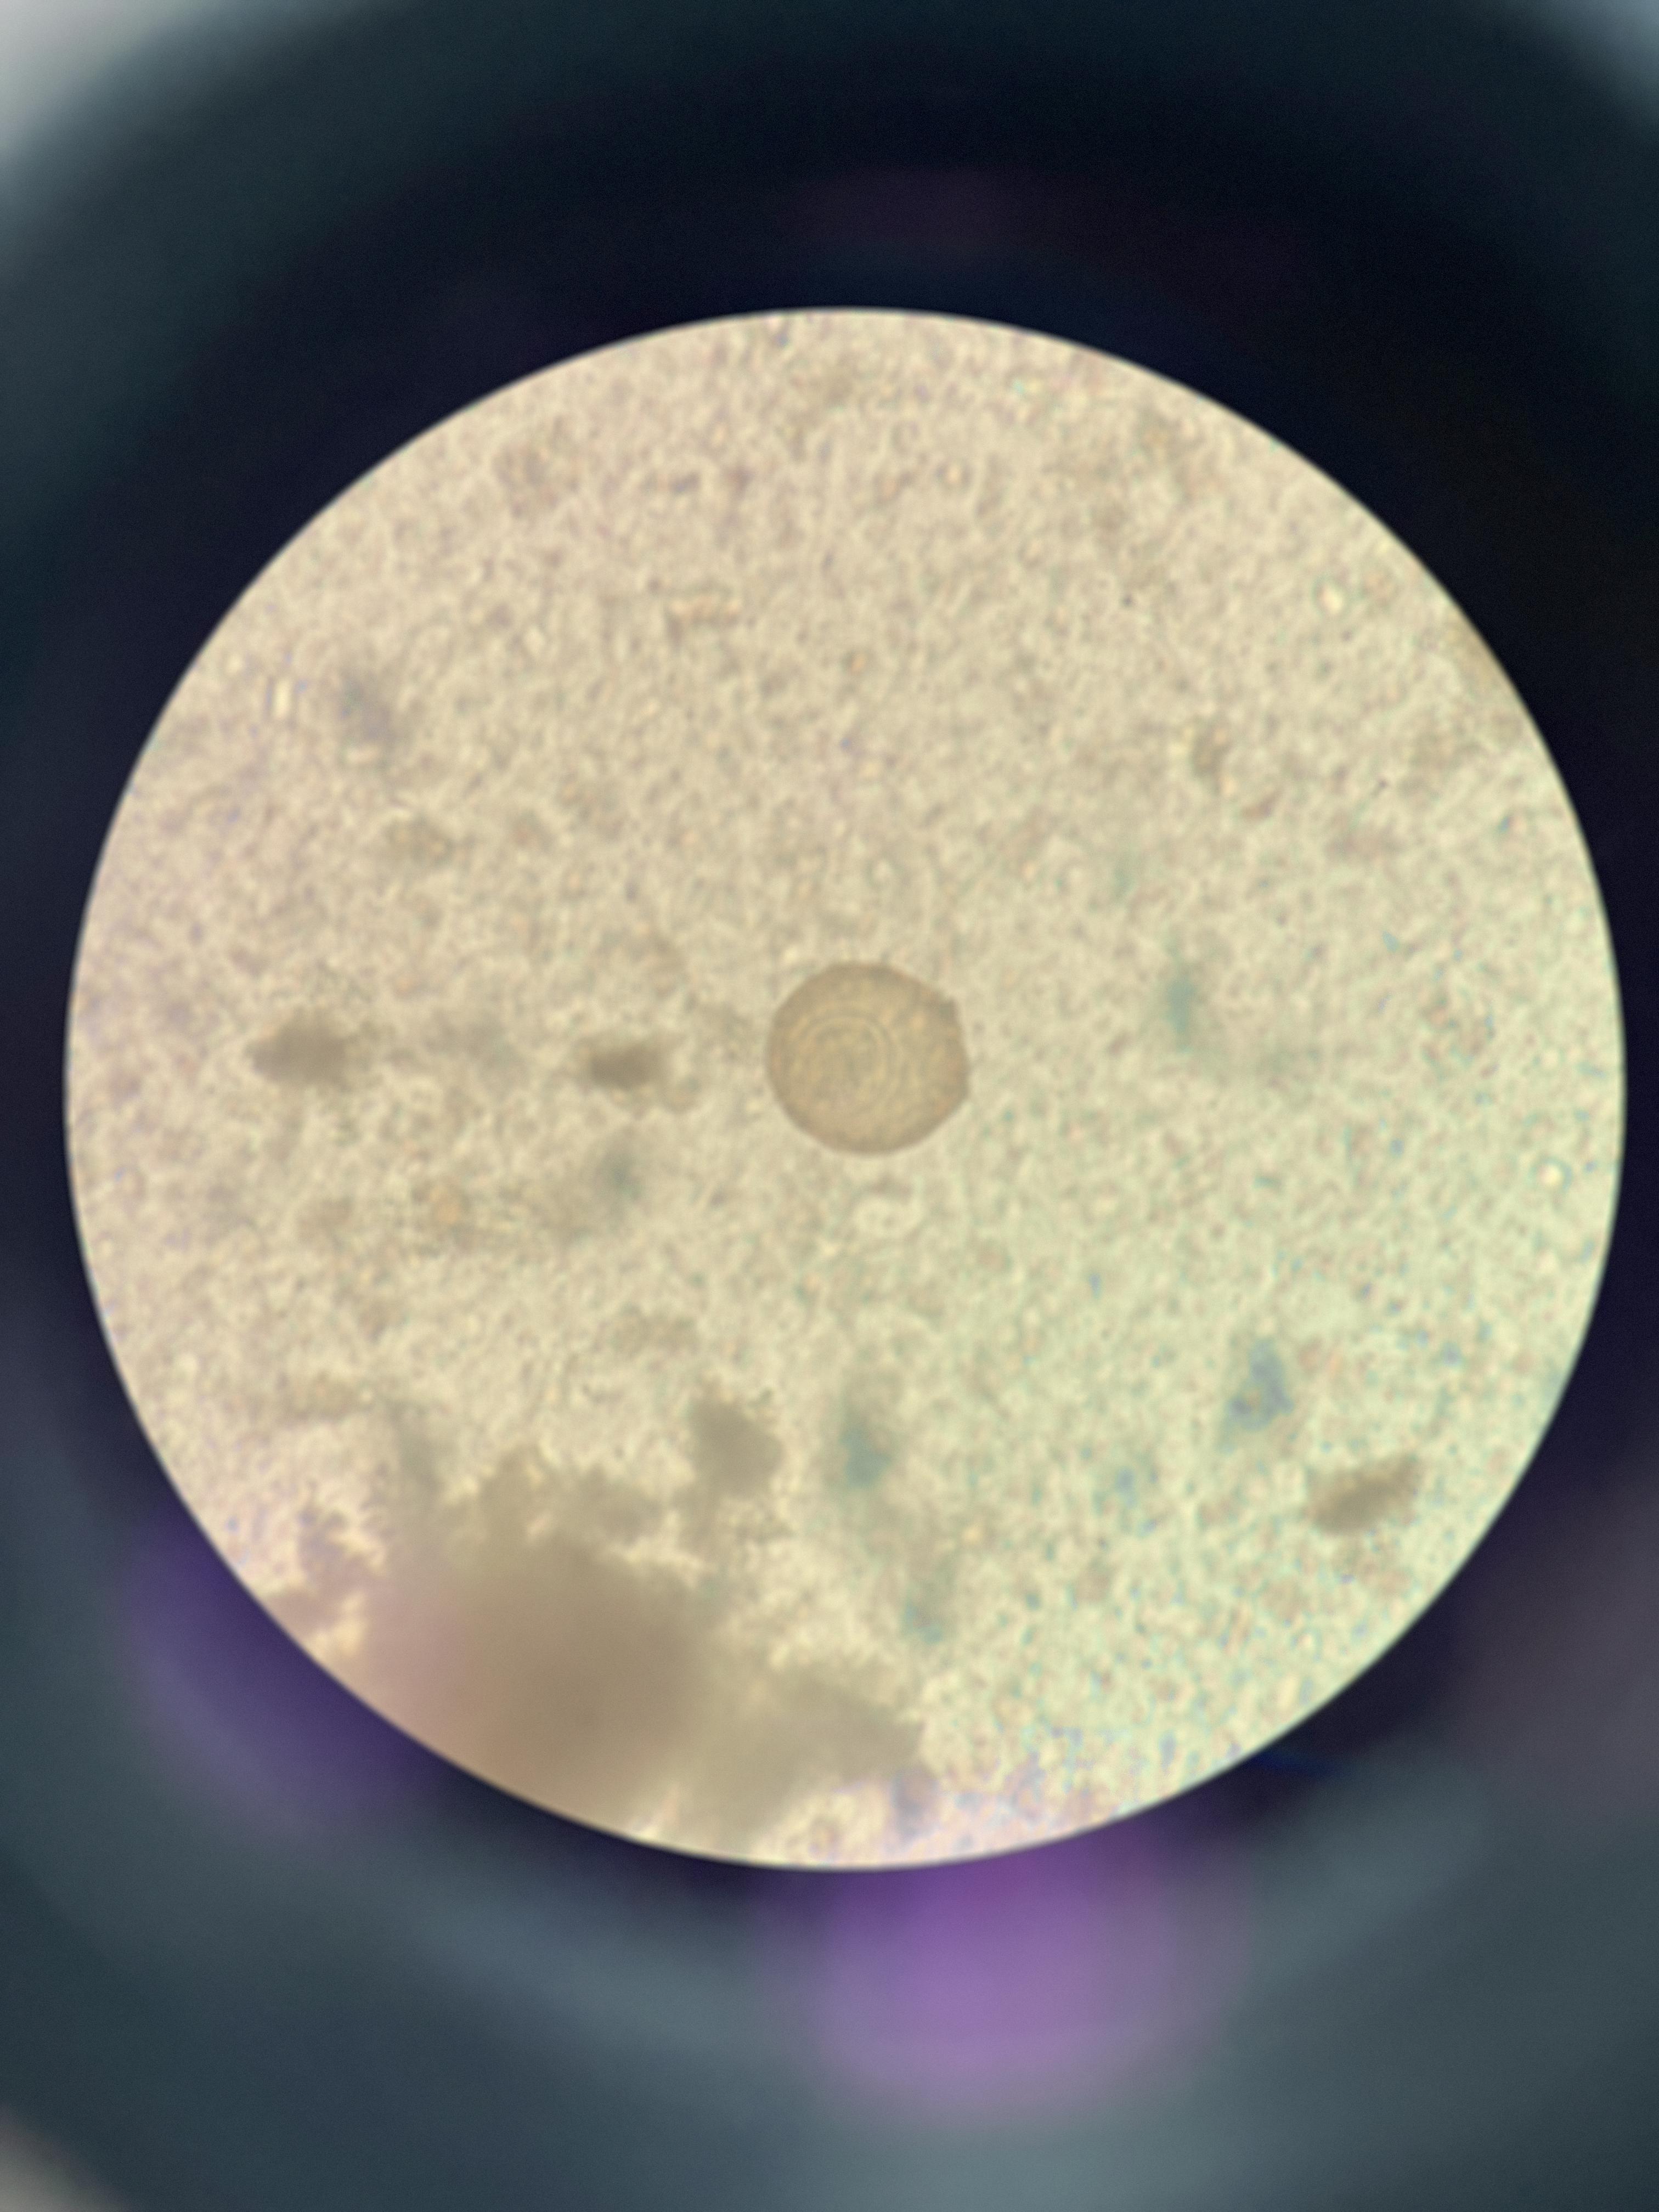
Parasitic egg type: Hymenolepis diminuta